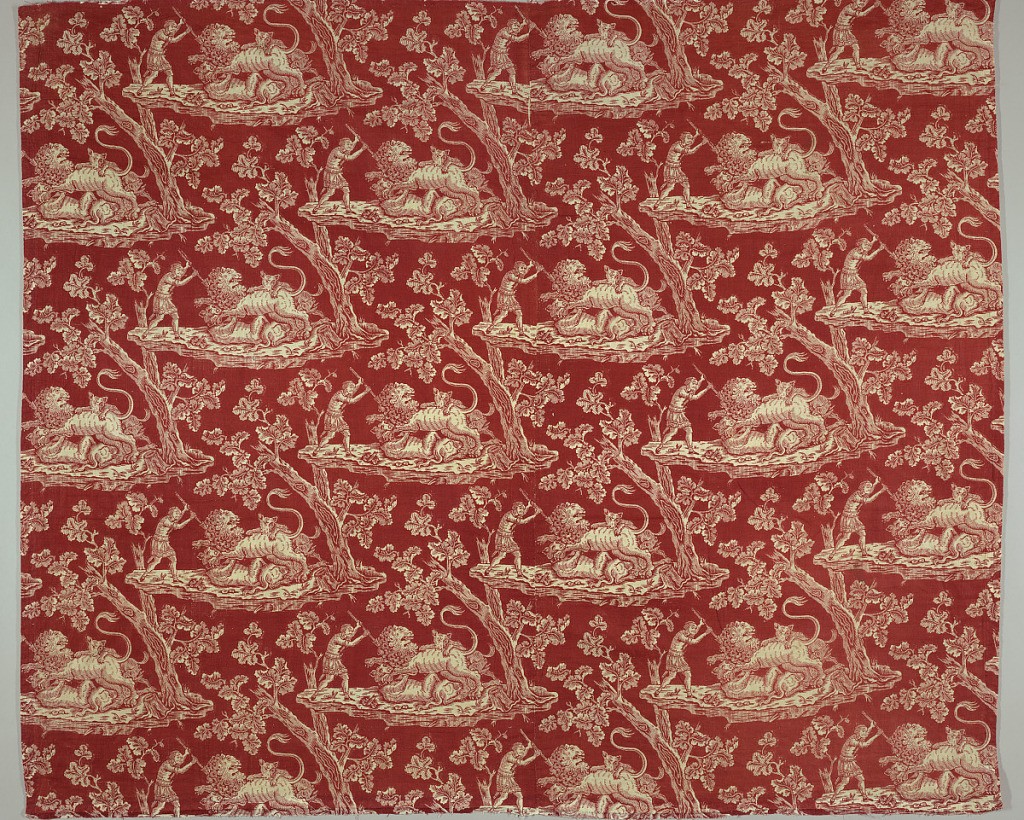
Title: Textile
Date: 1780–1800
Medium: linen warp, cotton weft Technique: relief printeded on plain weave
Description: Reserve print. Lion being attacked by dogs and a hunter with a spear. In red on natural.